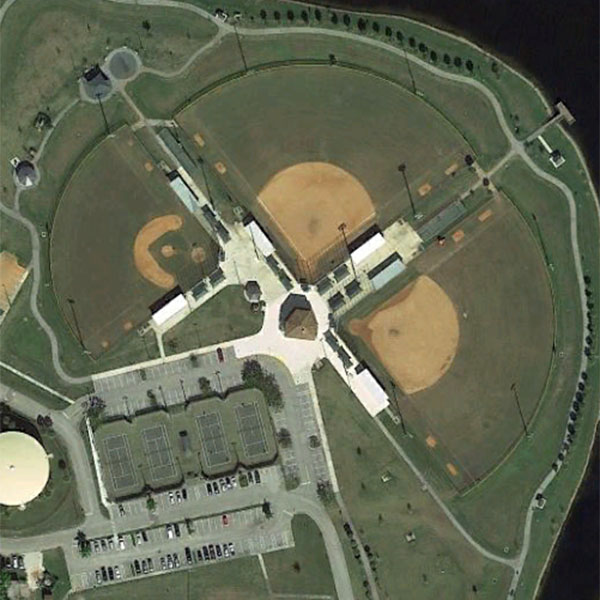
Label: BaseballField